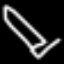
Label: pencil